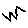
Label: zigzag